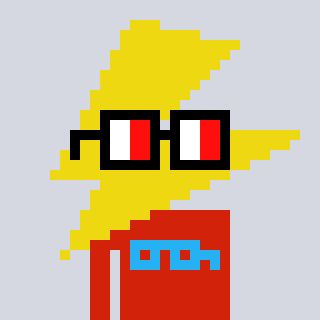
a pixel art character with square glasses with black frames and red eyes, a lightning bolt-shaped head and a red-colored body on a cool background